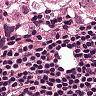
Metastatic tissue present: yes